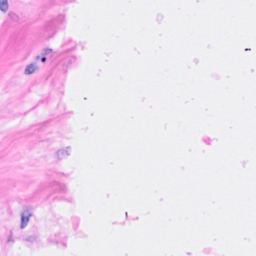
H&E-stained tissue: Breast